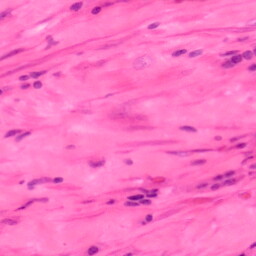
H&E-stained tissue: Colon